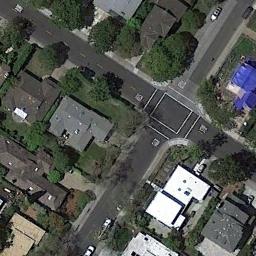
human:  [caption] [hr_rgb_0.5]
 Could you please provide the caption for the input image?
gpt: There is a white building beside the intersection .

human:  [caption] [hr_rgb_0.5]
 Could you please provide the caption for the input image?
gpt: There are many buildings beside the intersection .

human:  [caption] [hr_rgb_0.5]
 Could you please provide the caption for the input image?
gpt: There are several moving vehicles on the road at the intersection, With many buildings and some trees around the intersection .

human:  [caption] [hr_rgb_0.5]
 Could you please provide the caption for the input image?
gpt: An intersection with sparse traffic located in a dense residential area .

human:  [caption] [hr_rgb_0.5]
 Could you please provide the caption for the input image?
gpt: There are some green trees around the intersection .